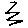
Label: zigzag